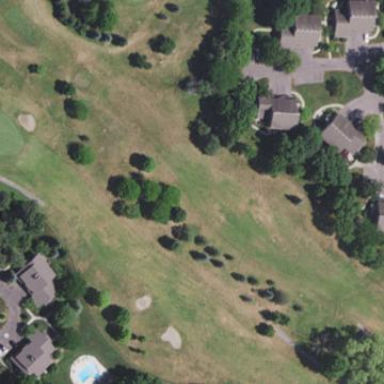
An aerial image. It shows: Golf fairway surrounded by grass.